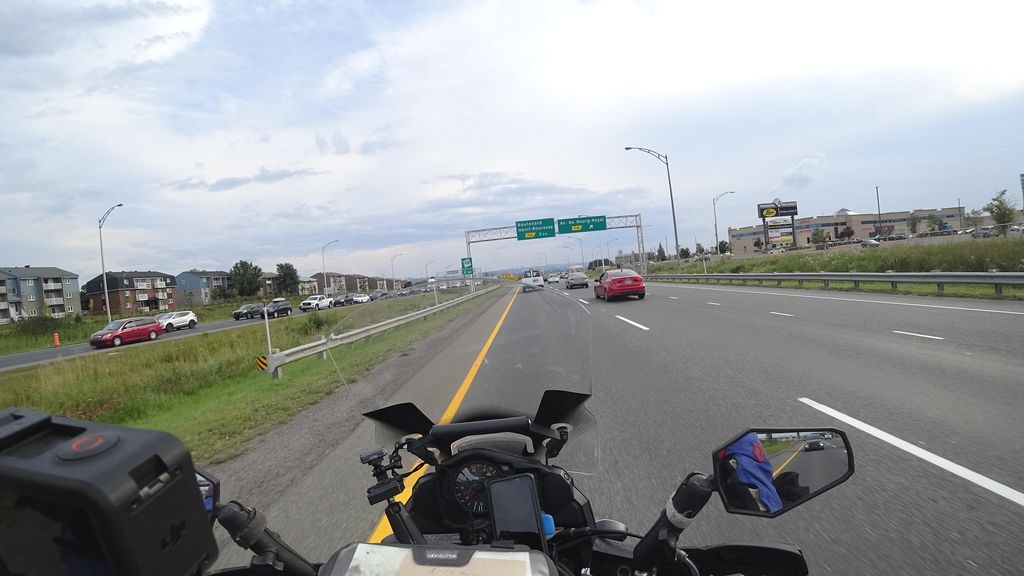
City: quebec_city